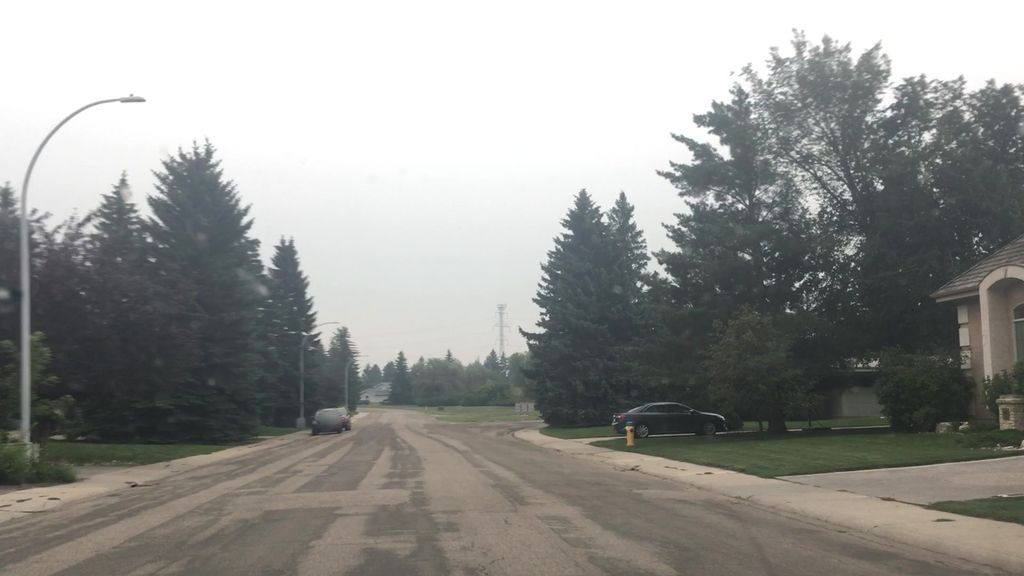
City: edmonton